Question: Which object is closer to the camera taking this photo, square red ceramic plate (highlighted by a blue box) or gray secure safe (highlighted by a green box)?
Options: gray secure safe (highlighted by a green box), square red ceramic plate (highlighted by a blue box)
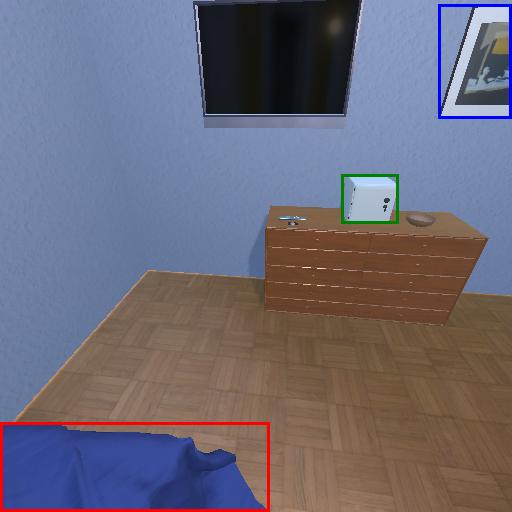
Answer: gray secure safe (highlighted by a green box)